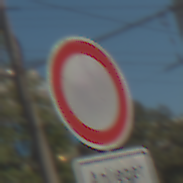
Verkehrszeichen: VerbotFahrzeugeAllerArt
Zusatzzeichen unten: PersonengruppenFrei1
Umgebung: Outdoor, Urban
Tageszeit: Midday
Wetter: Clear
Licht: Natural
Jahreszeit: NotSpecified
Kontrast: HighContrast